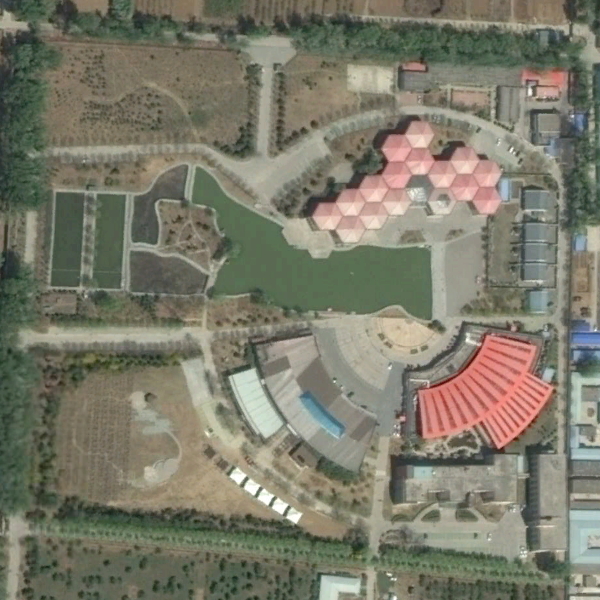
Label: Resort